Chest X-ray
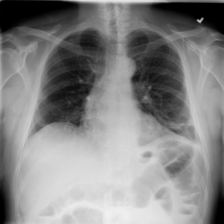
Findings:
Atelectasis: negative
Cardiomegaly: negative
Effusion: negative
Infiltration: positive
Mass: negative
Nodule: negative
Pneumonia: positive
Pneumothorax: negative
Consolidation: negative
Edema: negative
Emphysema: negative
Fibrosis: negative
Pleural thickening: negative
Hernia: negative